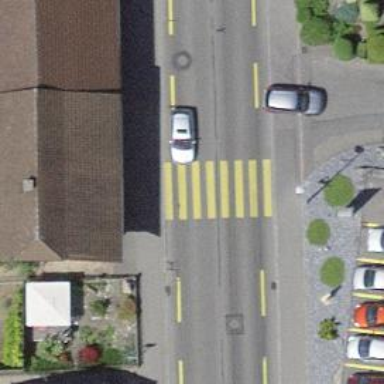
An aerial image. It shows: Uncontrolled zebra crossing on the road.